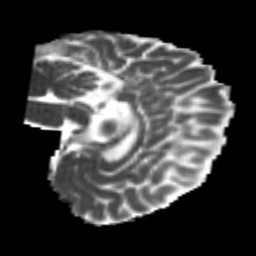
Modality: MD
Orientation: sagittal
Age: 22
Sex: female
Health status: healthy
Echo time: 0.074 s